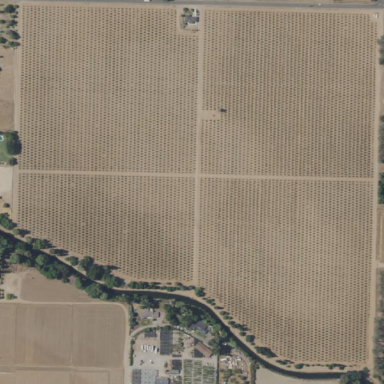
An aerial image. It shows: Almond orchard with rows of almond trees.